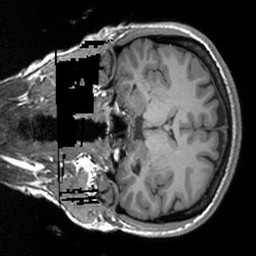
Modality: T1w
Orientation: coronal
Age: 35
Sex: female
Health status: healthy
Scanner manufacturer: siemens
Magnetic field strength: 3 T
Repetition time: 1.9 s
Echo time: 0.00252 s